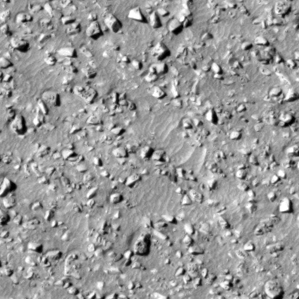
Label: non_frost